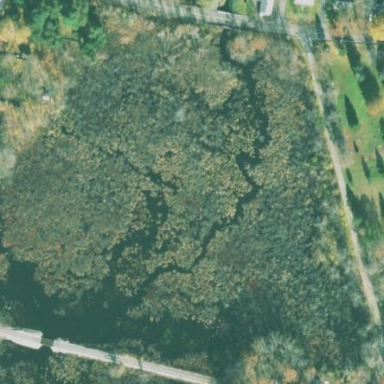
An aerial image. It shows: Marshy wetland area.